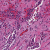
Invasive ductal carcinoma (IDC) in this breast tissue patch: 0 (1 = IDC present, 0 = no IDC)